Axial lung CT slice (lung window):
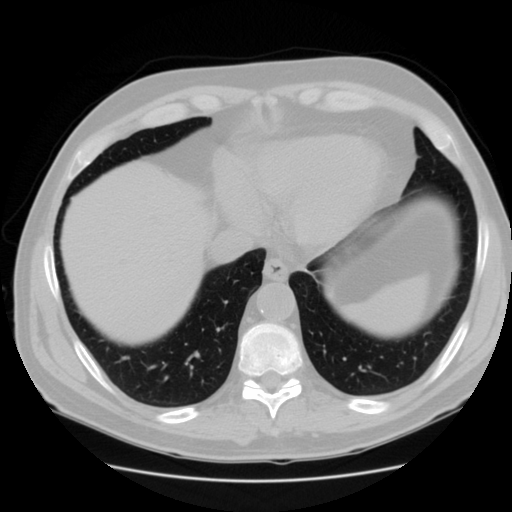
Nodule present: no